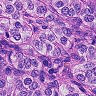
Metastatic tissue present: yes